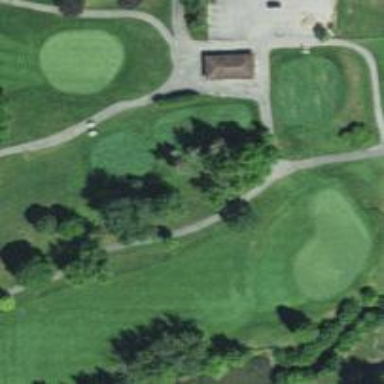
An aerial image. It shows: Path for both road and golf.